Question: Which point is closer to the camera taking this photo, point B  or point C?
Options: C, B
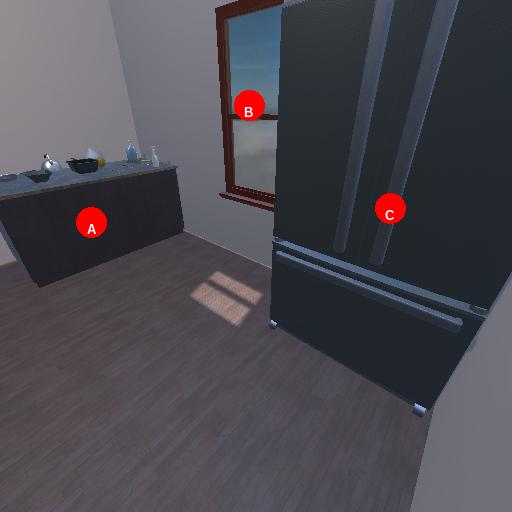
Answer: C